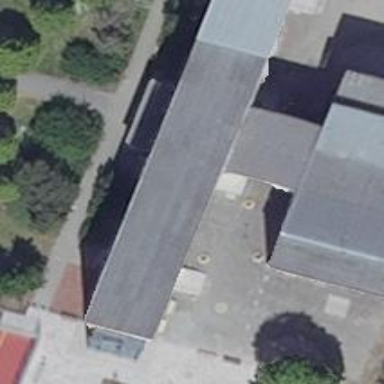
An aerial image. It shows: School building or complex.